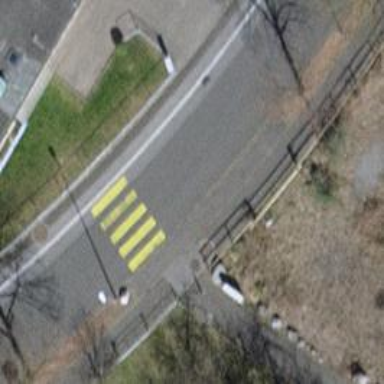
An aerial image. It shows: Uncontrolled crossing on the road.